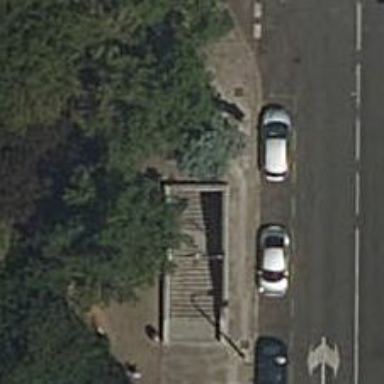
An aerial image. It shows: Subway entrance for railway system.